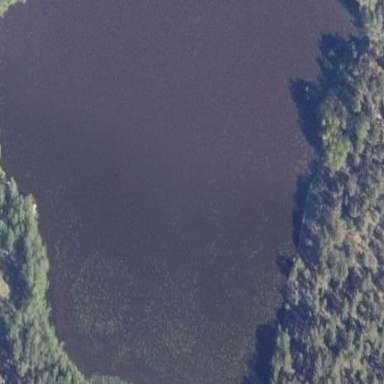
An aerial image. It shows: Serene lake.